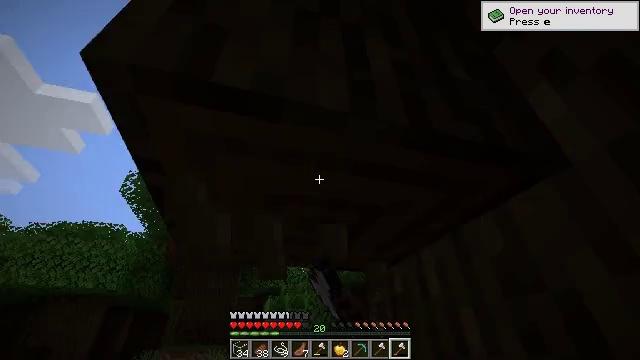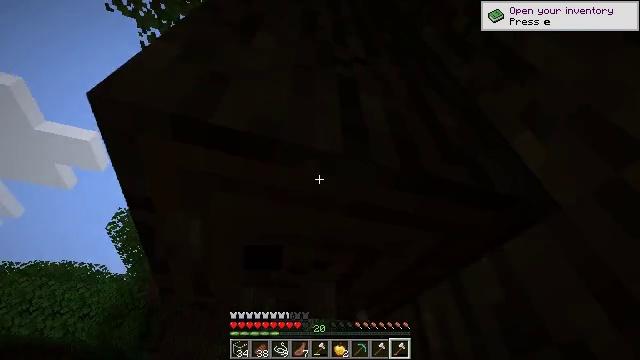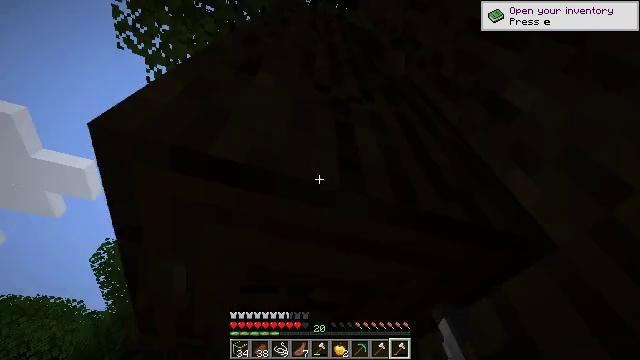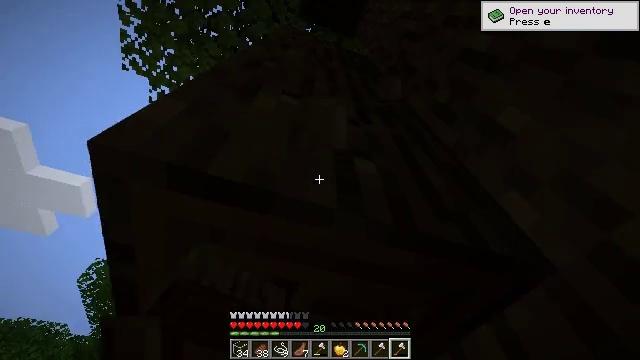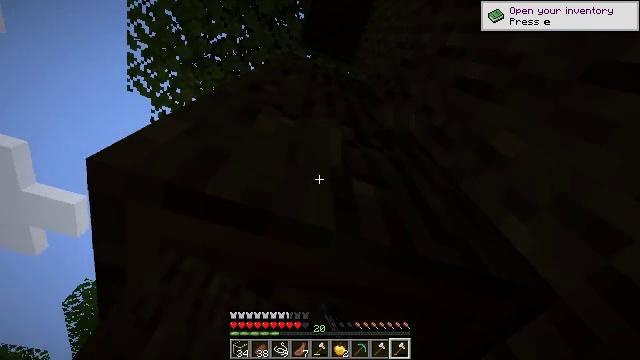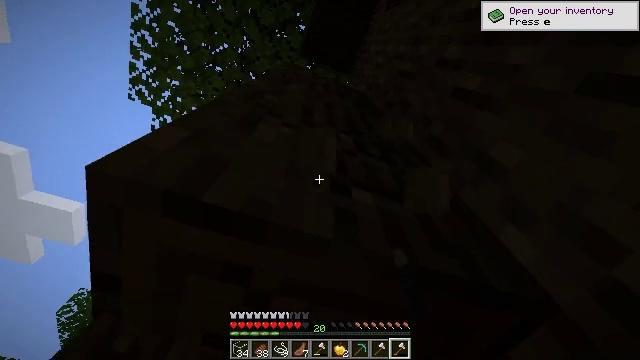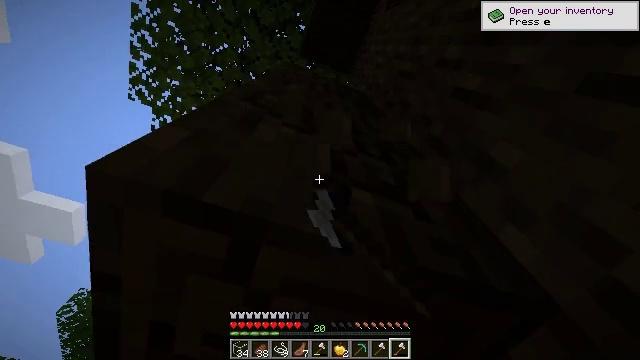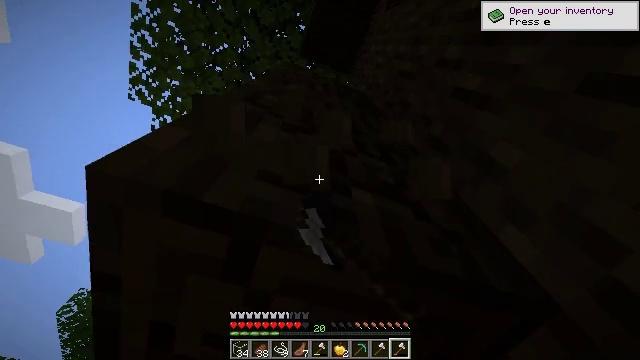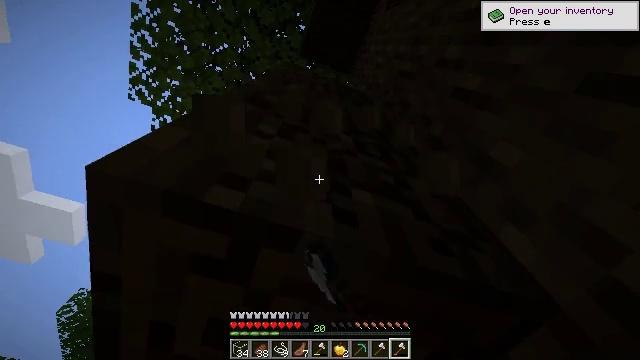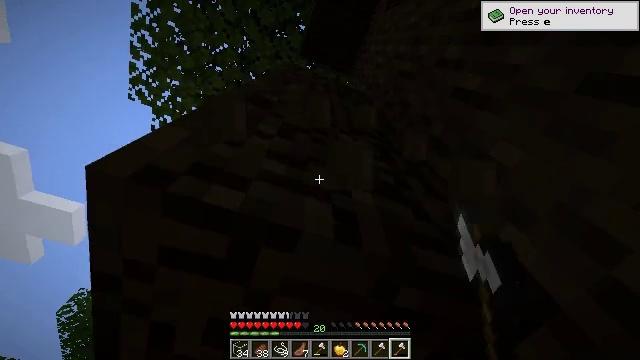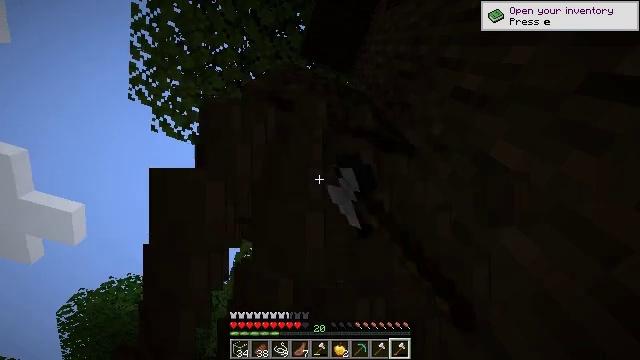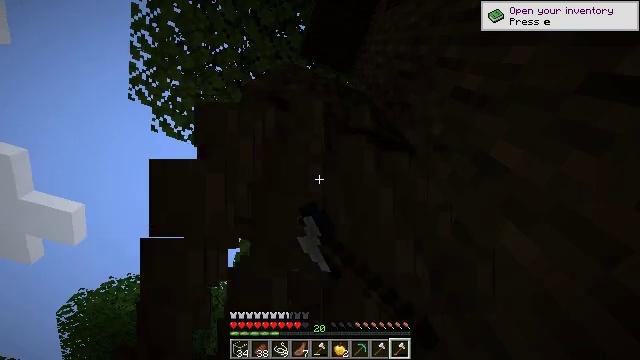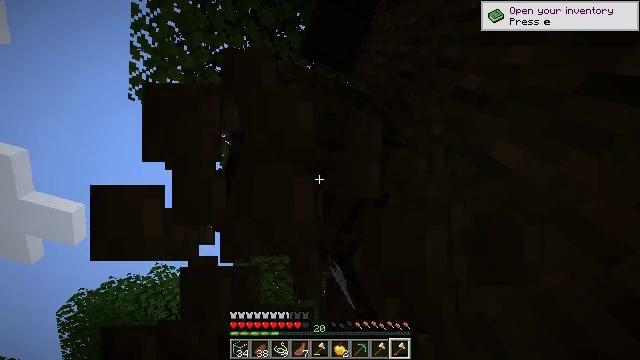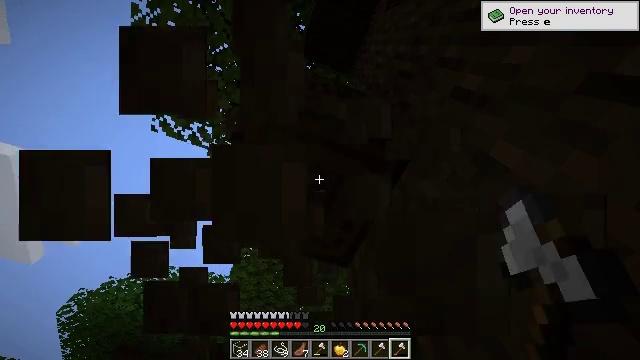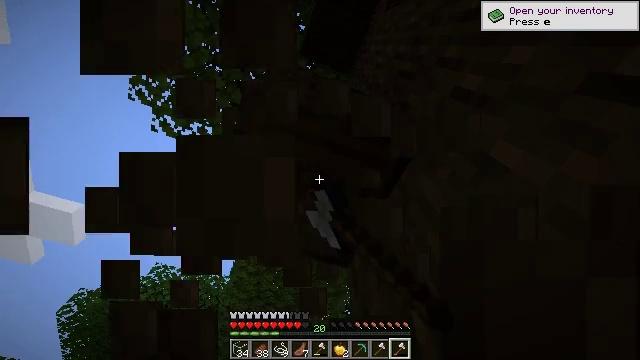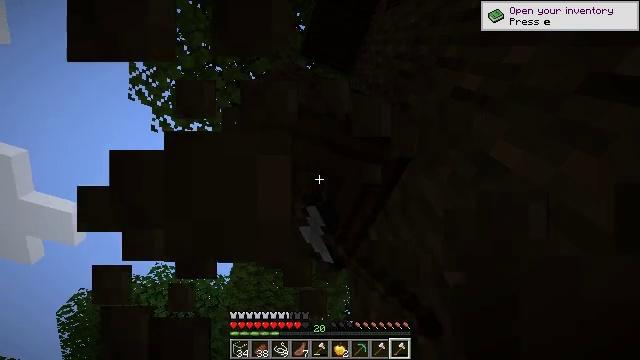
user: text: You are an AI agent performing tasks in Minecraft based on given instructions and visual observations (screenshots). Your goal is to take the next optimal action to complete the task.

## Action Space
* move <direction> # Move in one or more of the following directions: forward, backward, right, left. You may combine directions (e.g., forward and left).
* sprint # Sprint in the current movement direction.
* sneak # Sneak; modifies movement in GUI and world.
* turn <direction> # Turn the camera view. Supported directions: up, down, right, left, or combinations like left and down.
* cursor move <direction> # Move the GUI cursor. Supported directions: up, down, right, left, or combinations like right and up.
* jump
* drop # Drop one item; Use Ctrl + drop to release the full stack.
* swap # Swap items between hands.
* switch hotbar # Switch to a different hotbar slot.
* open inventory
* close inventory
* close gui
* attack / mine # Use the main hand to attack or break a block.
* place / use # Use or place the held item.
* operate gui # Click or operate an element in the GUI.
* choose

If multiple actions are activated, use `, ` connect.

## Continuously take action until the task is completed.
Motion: motion action
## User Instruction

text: Mine the dark oak log from a tree.
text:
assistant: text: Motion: turn right and up, attack / mine
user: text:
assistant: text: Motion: turn right and up, attack / mine
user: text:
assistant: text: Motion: turn up, attack / mine
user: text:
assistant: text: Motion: turn up, attack / mine
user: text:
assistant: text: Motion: turn up, attack / mine
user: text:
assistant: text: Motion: attack / mine
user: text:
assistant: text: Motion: attack / mine
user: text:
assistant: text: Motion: attack / mine
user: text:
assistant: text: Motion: attack / mine
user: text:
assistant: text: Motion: attack / mine
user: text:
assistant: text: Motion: attack / mine
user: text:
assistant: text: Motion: attack / mine
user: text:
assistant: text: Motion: attack / mine
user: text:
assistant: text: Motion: attack / mine
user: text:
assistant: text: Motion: attack / mine
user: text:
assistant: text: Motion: attack / mine
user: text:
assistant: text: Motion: attack / mine
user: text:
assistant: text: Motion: attack / mine
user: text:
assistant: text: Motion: turn left, attack / mine
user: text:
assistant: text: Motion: attack / mine
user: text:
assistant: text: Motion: turn left, attack / mine
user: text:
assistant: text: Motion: attack / mine
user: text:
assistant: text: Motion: attack / mine
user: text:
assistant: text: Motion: attack / mine
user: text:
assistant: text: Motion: attack / mine
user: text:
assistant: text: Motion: attack / mine
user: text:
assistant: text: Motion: attack / mine
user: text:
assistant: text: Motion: attack / mine
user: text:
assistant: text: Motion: attack / mine
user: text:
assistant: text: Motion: attack / mine